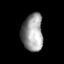
Tissue: prostate
Cell type: T cells
Senescence score: 0.2567
Nuclear area (px): 775
Mean DAPI intensity: 152.658